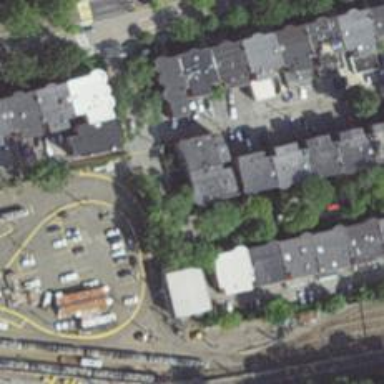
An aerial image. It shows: Light rail service yard with electrified contact lines.